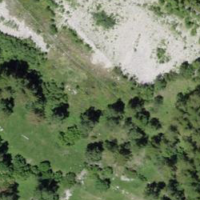
EUNIS habitat code: 31
Species observed at this site:
Tanacetum vulgare